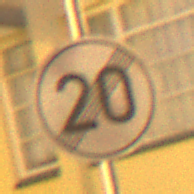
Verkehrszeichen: EndeGeschwindigkeit20
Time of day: Night
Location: Outdoor (Urban)
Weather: Clear
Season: NotSpecified
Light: Artificial